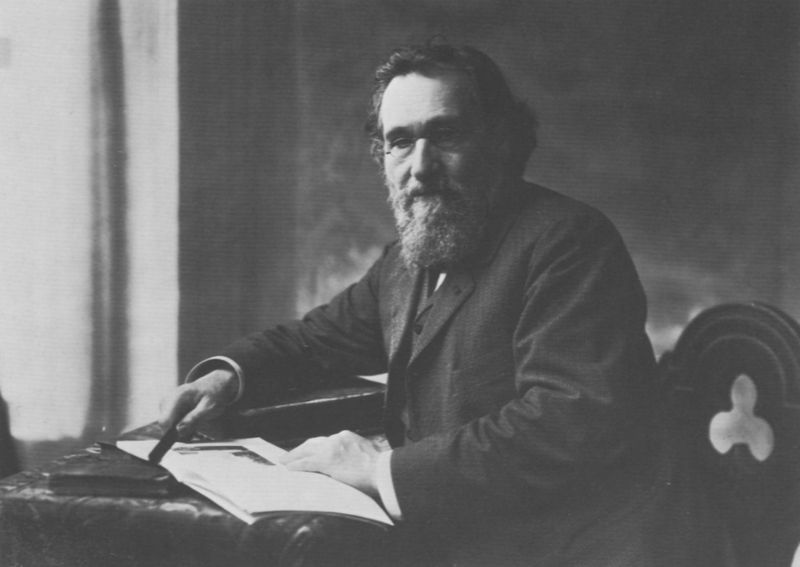
Titel: Ilja Metschnikow (1845-1916), Biologe
Künstler: Atelier Nadar
Institution: unbekannt
Schlagwörter: hand, mann, schatten, weiß, sitzen, fenster, grau, holz, licht, nase, raum, schwarz, stuhl, tisch, zimmer, blick, muster, rock, anzug, bart, jacke, wand, augen, bärtig, falten, vollbart, bildnis, herr, hände, portrait, porträt, rückenlehne, tischdecke, sonne, haare, mantel, pose, sitzend, arbeit, bücher, papier, schreibtisch, lehne, alter mann, haltung, dichter, brauen, stuhllehne, revers, weste, foto, fotografie, photographie, philosoph, buch, schwarzweiß, brille, autor, denker, manschetten, stift, pult, heft, photo, kraus, adern, tintenfass, aufnahme, dreiteilig, kleeblatt, dreipass, handge, ste, rbeiten, stisch, einfall, manns, schreibena